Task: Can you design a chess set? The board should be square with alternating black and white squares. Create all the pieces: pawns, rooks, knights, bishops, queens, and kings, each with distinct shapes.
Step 2368:
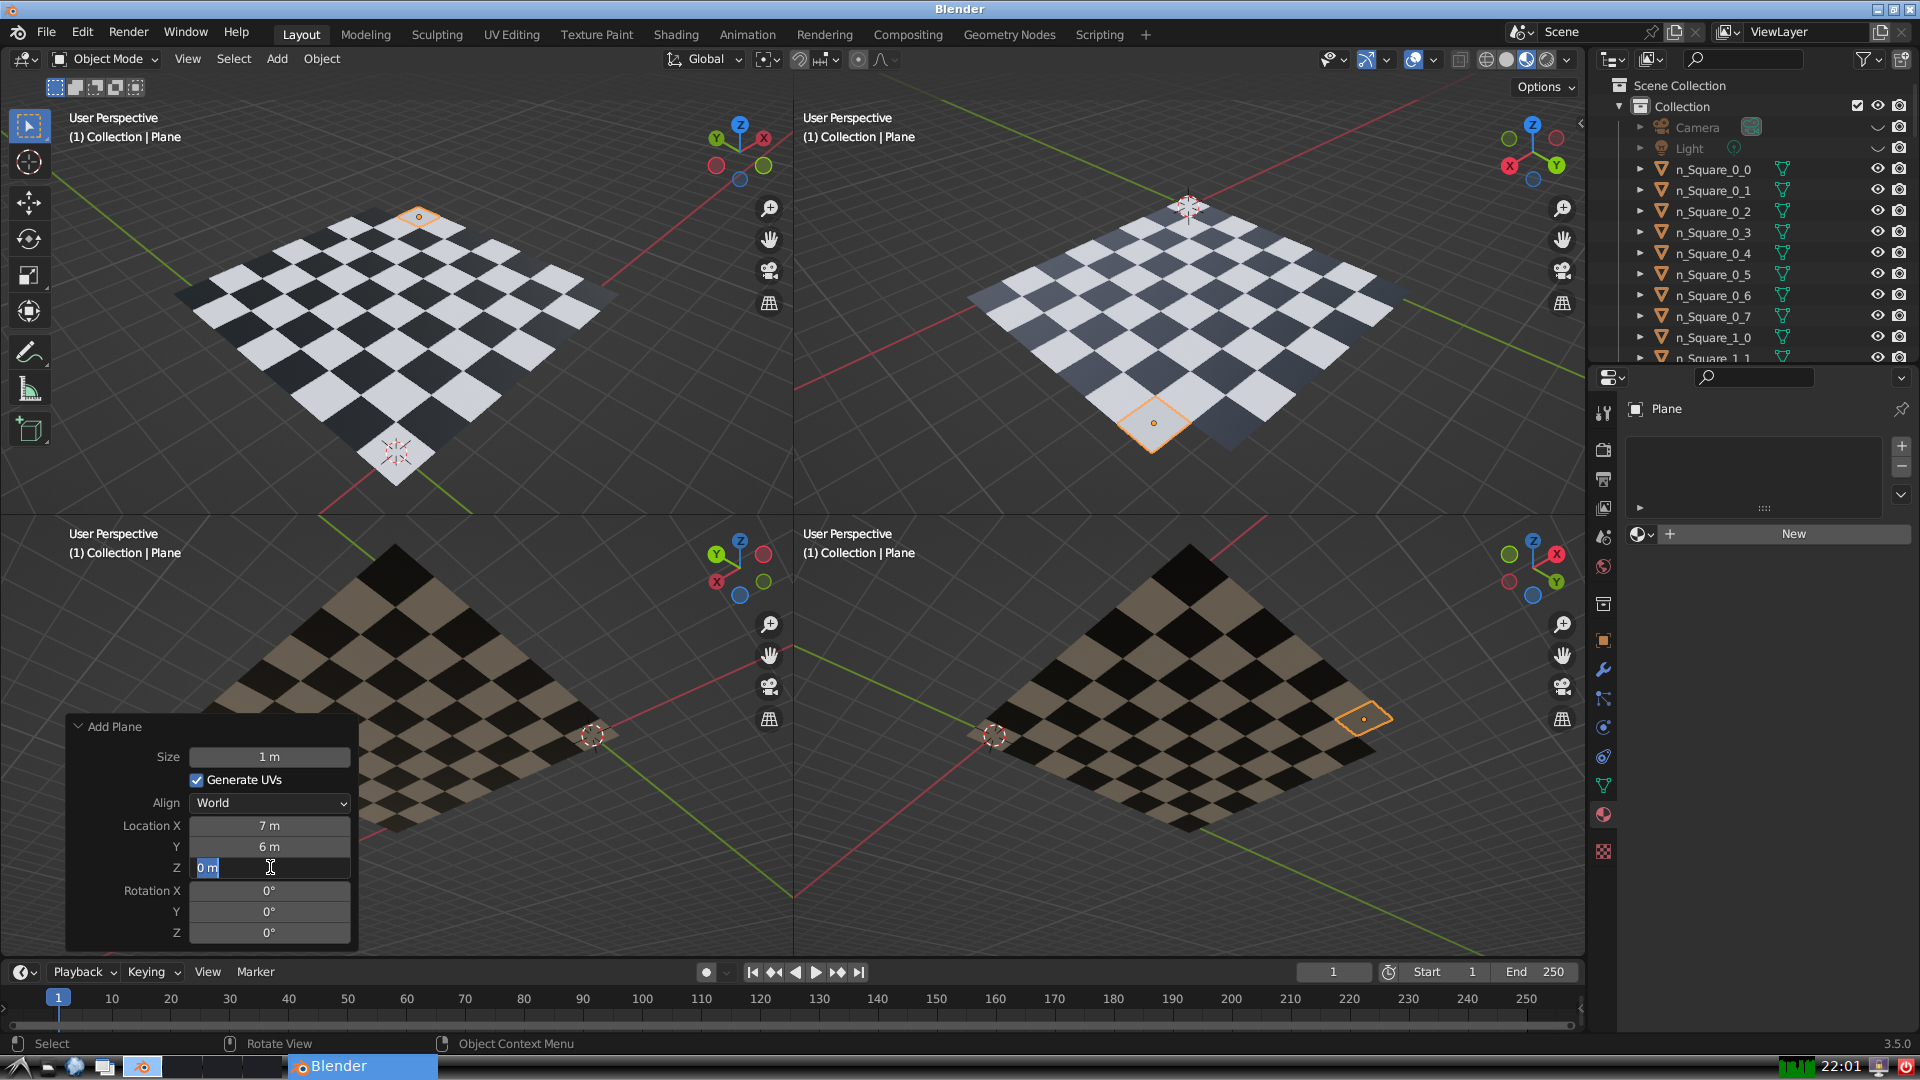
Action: input_text: 0.0